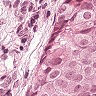
Metastatic tissue present: yes